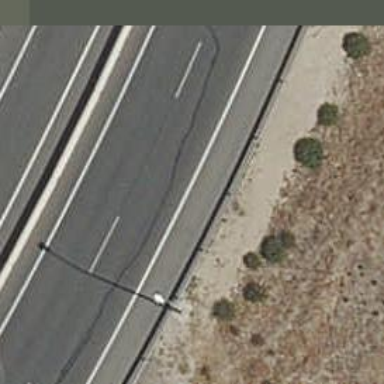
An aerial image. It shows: Guard rail.